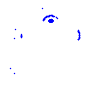
Particle: pion